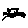
Label: cat